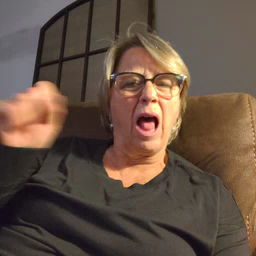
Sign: loud